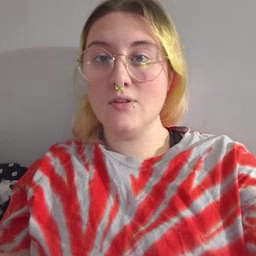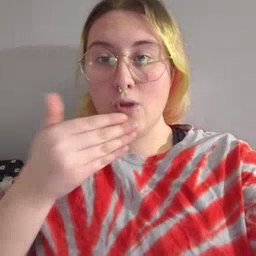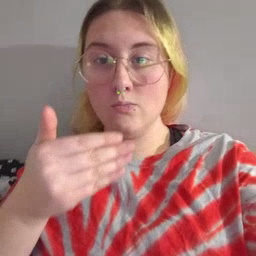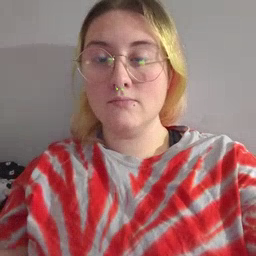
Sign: close